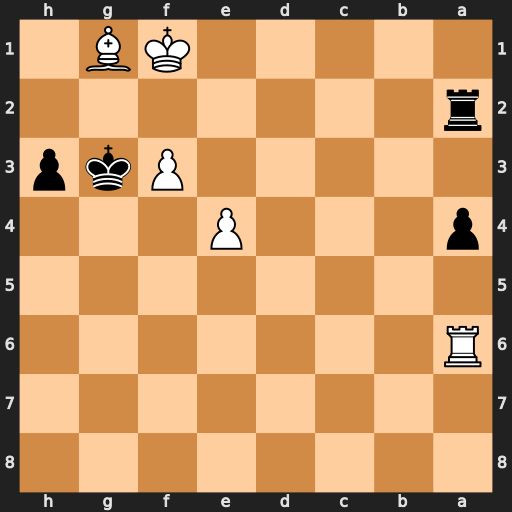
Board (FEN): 8/8/R7/8/p3P3/5Pkp/r7/5KB1
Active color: b
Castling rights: -
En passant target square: -
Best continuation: Ra1+ Ke2 Rxg1 Rg6+ Kh2